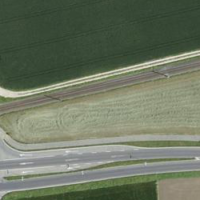
EUNIS habitat code: 52
Species observed at this site:
Plantago media